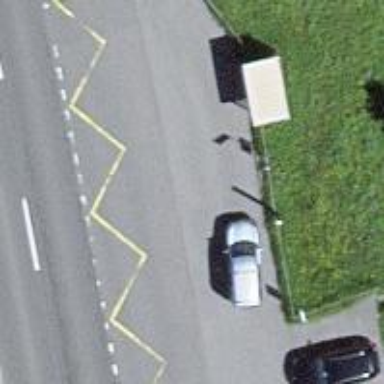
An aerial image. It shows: Platform for public transport. The platform is located by the road.